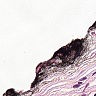
Metastatic tissue present: no